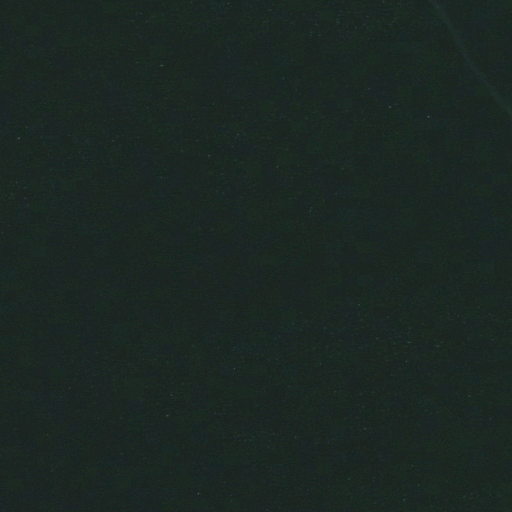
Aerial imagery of island in South Dakota named Stanley Island (historical) containing only open water